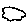
Label: cloud